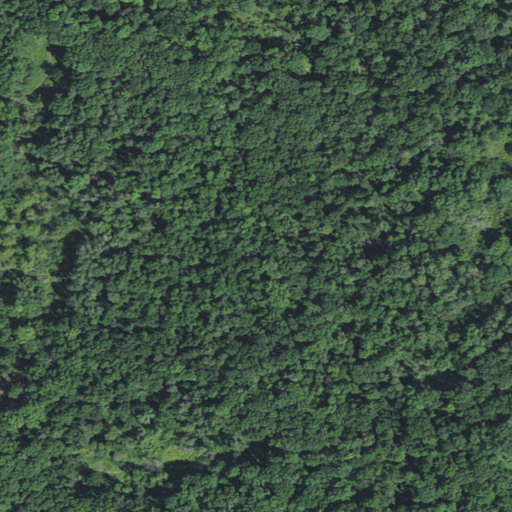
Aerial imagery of island in Wisconsin named Fields Island containing woody wetlands, herbaceous wetlands, and deciduous forest